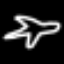
Label: airplane